Question: I made this example:
'''
(function(_stack_){
var stack = {
over: 'flow',
run: function(){
console.log(this);
}
};
_stack_.app = stack;
stack.run();
})(this);
app.foo = 'bar';
'''
Output in Chrome console:

But how come the output of this:
'''
(function(_stack_){
var stack = {
over: 'flow',
run: function(){
console.log(this.foo); // undefined
}
};
_stack_.app = stack;
stack.run();
})(this);
app.foo = 'bar';
'''
Equals 'undefined', while it shows up in the Chrome console?
Check out the <URL>
EDIT:
I understand that it becomes undefined because 'stack.run()' is called before 'app.foo' is assigned. The question is how come it shows up in the console?
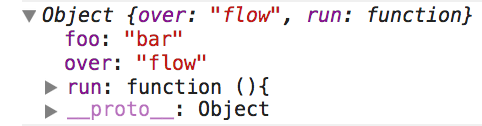
Answer: this.foo isn't available at the time you run it
This is poor design, when using javascript like this you probably have more use of a custom constructor function and eventhandling. Your code and question suggests that the run method should be executed at the time you update the dynamically created variable 'app'. That will never happened unless you implement some eventhandling for this.
Your code does however work if you call 'app.run();' after you set the app.foo variable.
'''
// Antipattern ahead!
(function(_stack_){
var stack = {
over: 'flow',
run: function(){
// Prevent error messages
if(typeof this.foo === 'undefined') {
return;
}
console.log("log: " + this.foo); // undefined
}
};
_stack_.app = stack;
})(this);
app.foo = 'bar';
app.run(); // log: bar
'''